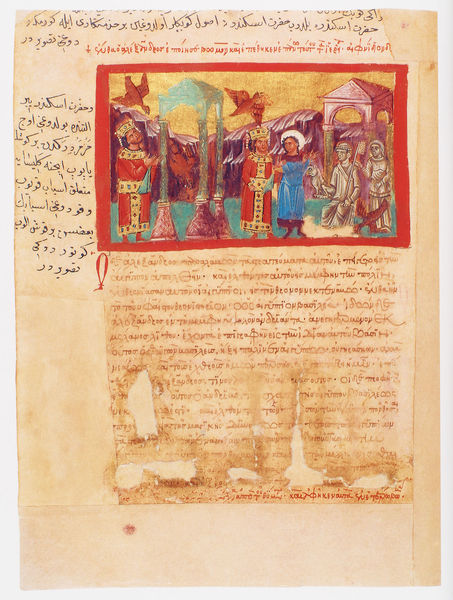
Titel: Der griechische Alexanderroman
Institution: Venedig, Hellenic Institute Codex Gr. 5
Schlagwörter: berg, blau, himmel, vogel, gelb, grün, menschen, sitzen, männer, schwarz, säule, türkis, rot, tiere, leute, architektur, bibel, rahmen, stehen, stein, schauen, vögel, gewand, gold, mantel, personen, person, schrift, papier, bogen, berge, gebirge, giebel, rand, arch, blue, columns, crown, king, könig, men, people, priest, red, robes, white, black, gray, green, old, painting, sitting, yellow, picture, brown, tor, buch, rechteck, illustration, text, initiale, arabisch, heiligenschein, skulpturen, statuen, jesus, man, sky, rundbögen, hills, mountain, mountains, orange, horizon, roof, trees, baldachin, könige, tempel, löwe, heilige, grass, drawing, paper, heilig, frame, castle, purple, bird, birds, eagle, falcon, flying, saint, writing, handschrift, zelt, love, city, royal, ancient, temple, ink, buildings, ground, monk, monks, medieval, dove, fire, book, buchmalerei, tent, morgenland, persian, druck, arabic, clothing, page, dance, standing, geirge, rotstich, lion, border, illumination, bunt, ceremony, böai, words, marriage, manuscript, queen, servants, q, halos, pillars, crowns, tres, worship, foreign, stains, wedding, damaged, illuminated, illustrate, illustrated, j, kings, undbogen, breen, sanskrit, illuminate